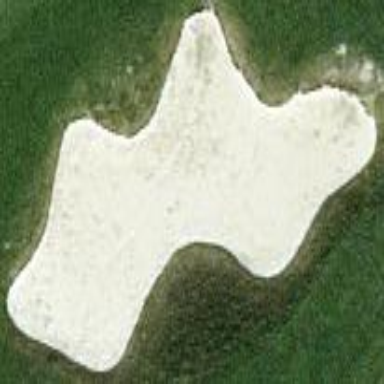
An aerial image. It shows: Sand bunker on golf course.